【题型】选择题　【知识点】函数　【难度】easy
若函数 \( y = f(x) \) 的导函数 \( y = \varphi(x) = f'(x) \) 图象如图所示, 则  (\quad)

A. \( \varphi'(x) < 0 \) 的解集为 \( (-\infty, -3) \)

B. 函数 \( y = f(x) \) 有两个极值点

C. 函数 \( y = f(x) \) 的单调递减区间为 \( (-2, 1) \)

D. \( -3 \) 是函数 \( y = f(x) \) 的极小值点
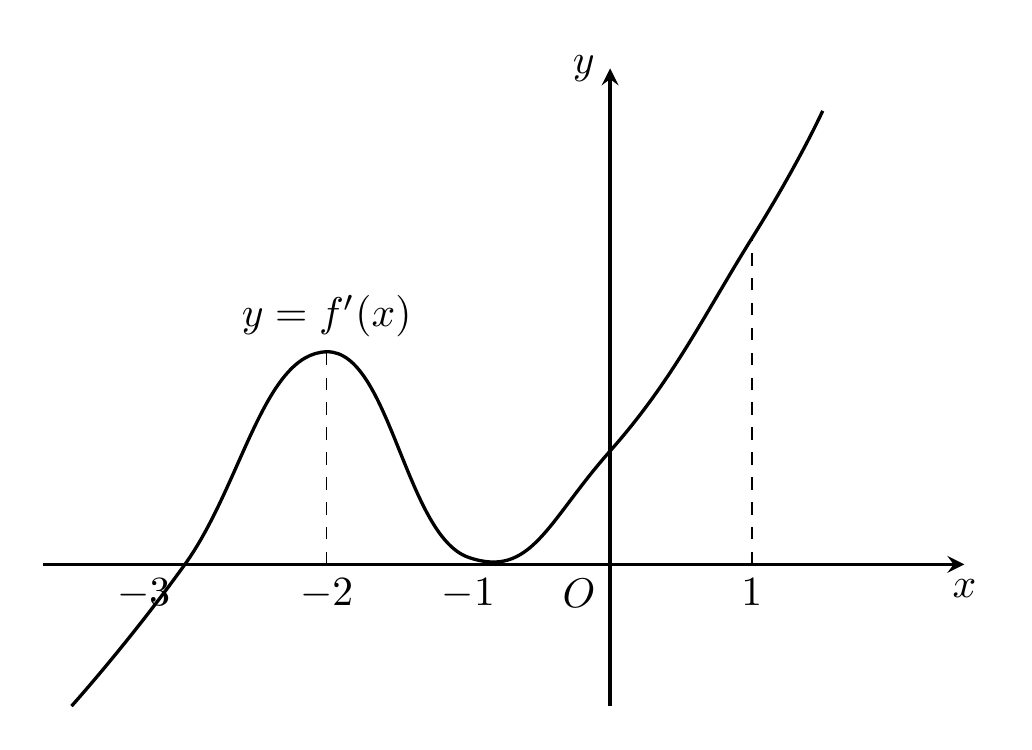
【解答】
\textbf{【答案】} \( D \)

\vspace{1em}

\textbf{【分析】} 根据导数与函数单调性和极值点的关系, 即可判断选项.

\vspace{1em}

\textbf{【解答】} 解: A. \( \varphi'(x) < 0 \) 的解集为函数 \( y = f'(x) \) 的单调递减区间, 为 \( (-2, -1) \), 故A错误;

B. 函数 \( y = f'(x) \) 只有1个变号零点 \( -3 \), 所以函数 \( y = f(x) \) 有1个极值点, 故B错误;

C. 当 \( x \in (-\infty, -3) \) 时, \( f'(x) < 0 \), 所以函数 \( y = f(x) \) 的单调递减区间为 \( (-\infty, -3) \), 故C错误;

D. 当 \( x \in (-\infty, -3) \) 时, \( f'(x) < 0 \), \( f(x) \) 单调递减, 当 \( x \in (-3, +\infty) \) 时, \( f'(x) \ge 0 \), \( f(x) \) 单调递增, 所以 \( -3 \) 是函数 \( y = f(x) \) 的极小值点, 故D正确.

故选: \( D \).

\vspace{1em}

\textbf{【点评】} 本题主要考查了导数与单调性及极值关系的应用, 属于中档题.